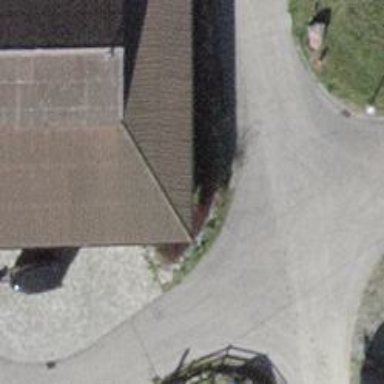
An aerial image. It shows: View of roof of building.